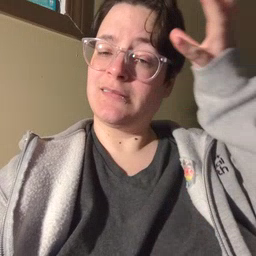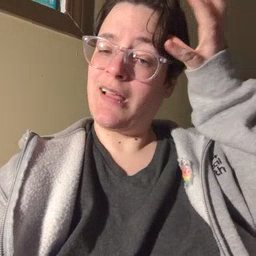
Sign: dad